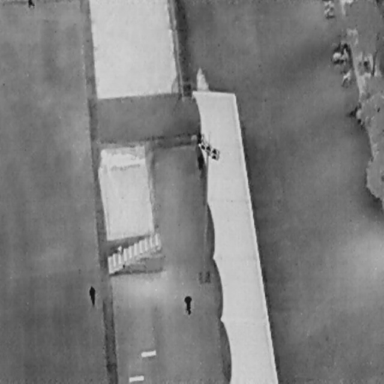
There are three People in the infrared image.